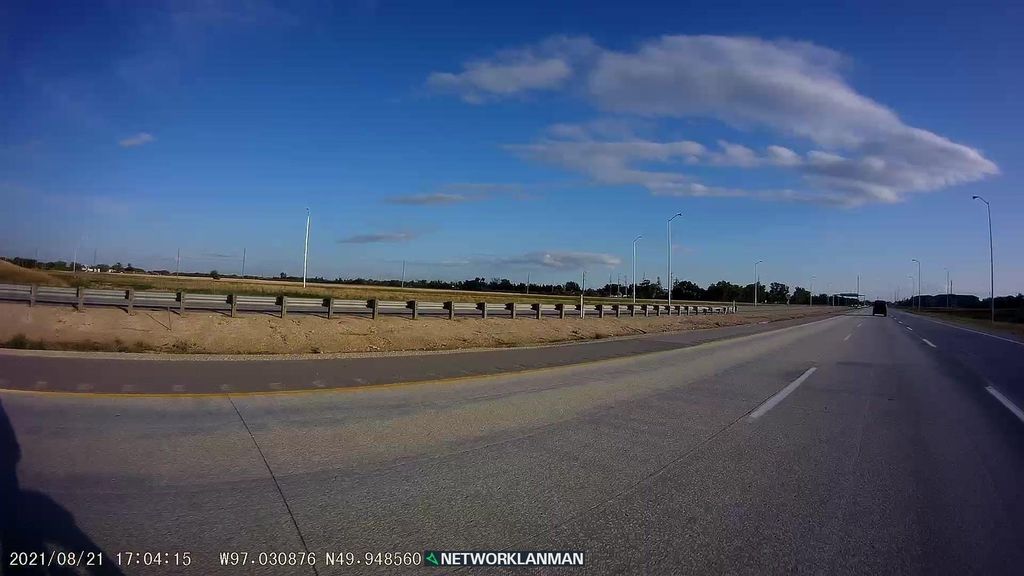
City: winnipeg